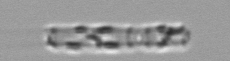
Label: Cerataulina_pelagica